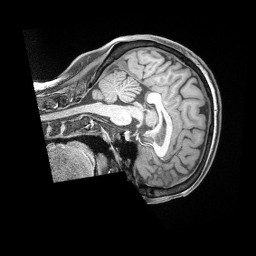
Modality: T1w
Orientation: sagittal
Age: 35
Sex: female
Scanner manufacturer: siemens
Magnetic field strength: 3 T
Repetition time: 2 s
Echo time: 0.00211 s